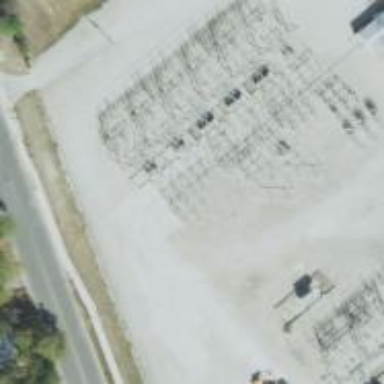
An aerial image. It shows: Switch for power supply.